Question: Suppose I have got the face euler angles (pitch, yaw, roll). How can draw the 3D Coordinate Axes which show the face pose?
Here is an example from <URL>:

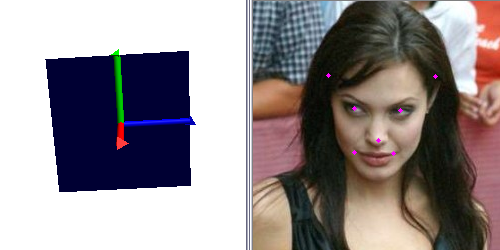
Answer: This can be done in pure OpenCV as long as you have your camera parameters. You should be able to create three vectors corresponding to axis x, y, z (basically points [0,0,0] [1, 0, 0], [0, 1, 0], [0, 0, 1] which you will later project into the image plane. You should first rotate those points according to your yaw/pitch/roll (e.g. by multiplying them by a rotation matrix).
In order to project 3D points to the image plane, use the <URL> and each of the resulting projections of the axis points.